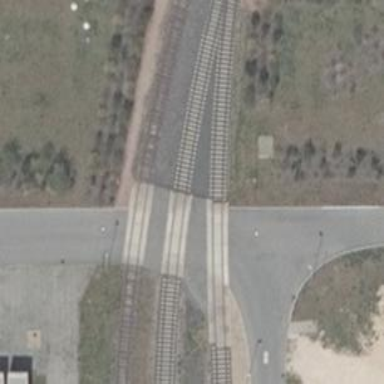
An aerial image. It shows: Railway level crossing.